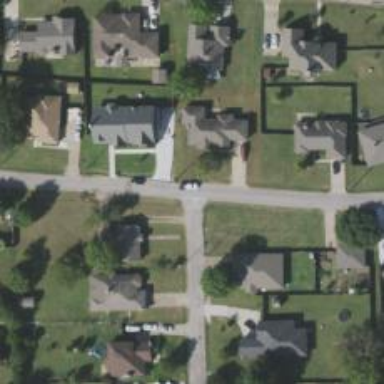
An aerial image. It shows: Residential road.